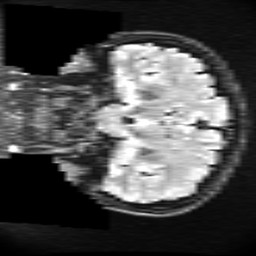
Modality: FLAIR
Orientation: coronal
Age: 24
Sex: female
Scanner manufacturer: ge
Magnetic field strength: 3 T
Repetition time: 11 s
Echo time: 0.1497 s